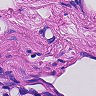
Metastatic tissue present: no